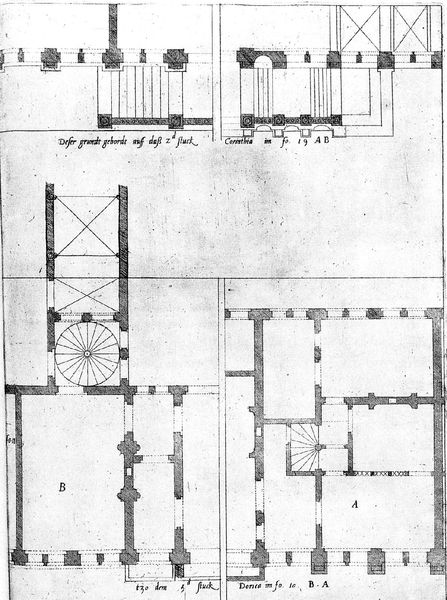
Titel: “Architectura”, Antwerpen 1577
Künstler: Hans Vredeman de Vries
Schlagwörter: weiß, fenster, pfeiler, schwarz, skizze, säule, tür, zeichnung, zimmer, dach, gebäude, wand, architektur, kreis, turm, schrift, umrisse, mauer, linien, treppe, aufgang, stufen, umriss, gewölbe, schwarz-weiß, loch, buchstaben, beschriftung, gemäuer, kreuze, mauern, plan, wendeltreppe, grundriss, aufriss, bauzeichnung, zweidimensional, zimmeraufteilung, wohnplan, b